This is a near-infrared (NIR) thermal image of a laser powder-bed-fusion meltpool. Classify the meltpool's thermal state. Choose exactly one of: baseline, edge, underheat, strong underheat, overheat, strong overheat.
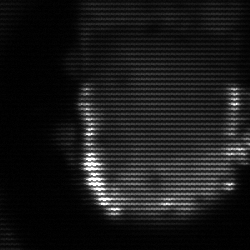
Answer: baseline